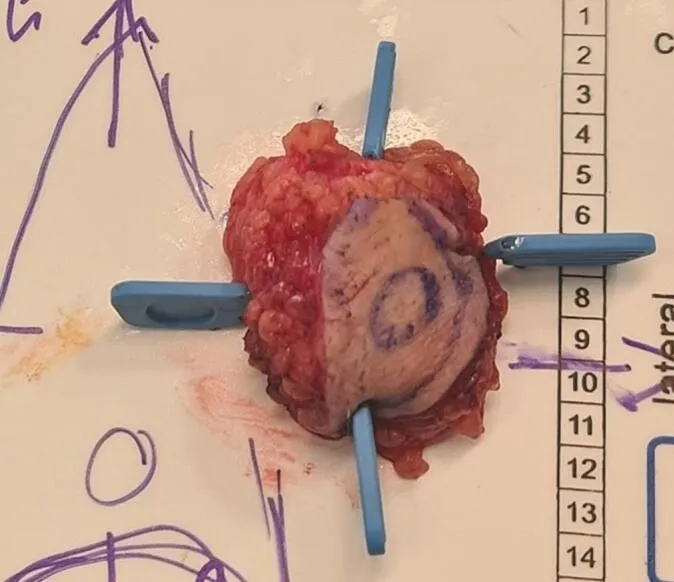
Surgical specimen removed, with the magnetic seed inside. . Macroscopically, the tumor was revealed after sections of the removed specimen and appeared as a whitish and indurated lesion.
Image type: medical_photograph (other_medical_photograph)